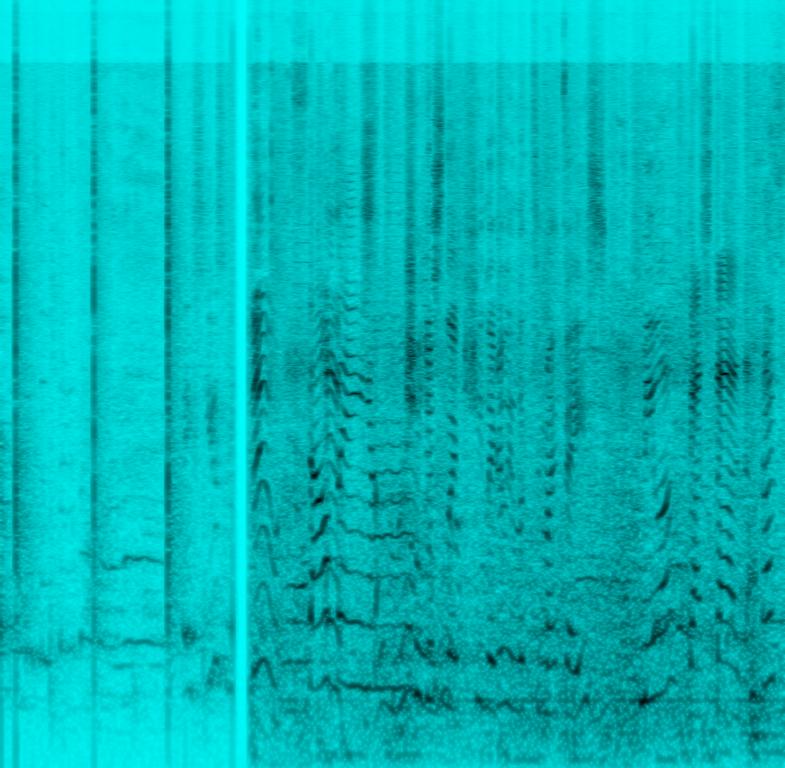
The low quality recording features a compilation of a few different recordings that mostly consist of female vocals talking with each other and a loud crowd talking in the background. However, in the first section, there are also some claps and female vocals mumbling a song. The arrangement of the recordings is weird, but in context it probably makes sense.